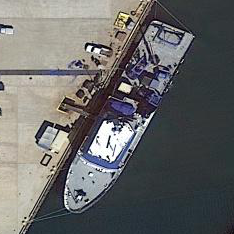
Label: civil